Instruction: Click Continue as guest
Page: checkout
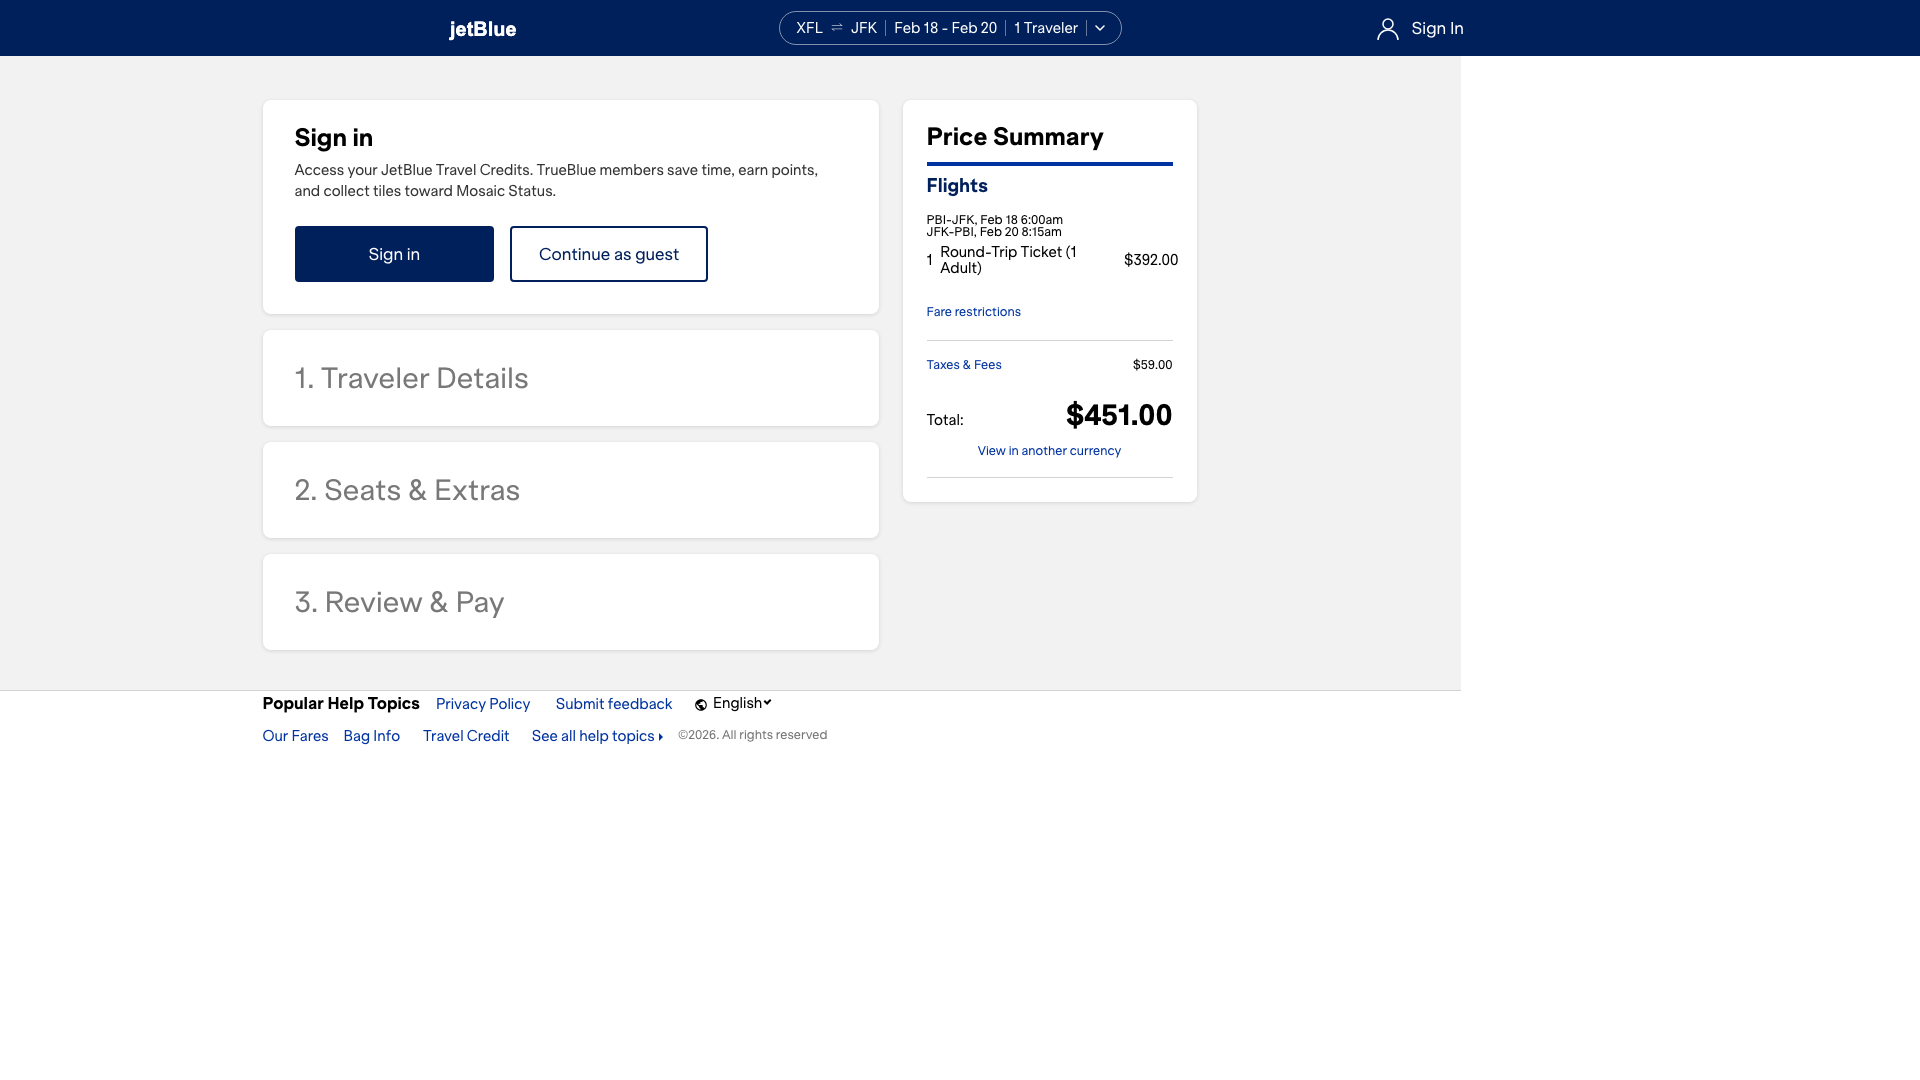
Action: click